Field crop: maize
Growth stage: 2
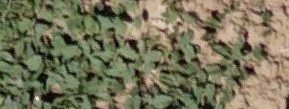
Species: convolvulus